【题型】解答题　【知识点】解析几何　【难度】medium
已知椭圆 \(E: \frac{x^2}{a^2} + \frac{y^2}{b^2} = 1(a > b > 0)\) 的离心率为 \(\frac{\sqrt{2}}{2}\)，\(P(-2,1)\)，\(Q(2,-1)\) 是椭圆上两点，直线 \(l: y = kx + m\) 与椭圆交于 \(A\)、\(B\) 两点.

(1) 求椭圆的标准方程.

(2) 当 \(k = 2\) 时，是否存在 \(l\) 使得 \(|AB| = |PQ|\)? 说明理由.

(3) 记直线 \(PA\)，\(PB\) 的斜率依次为 \(k_1\)，\(k_2\)，当 \(y \neq 0\) 且线段 \(AB\) 的中点 \(M\) 在直线 \(y = -x\) 上时，试问 \(k_1 \cdot k_2\) 是否为定值? 说明理由.
【解答】
【答案】
(1) \(\frac{x^2}{6} + \frac{y^2}{3} = 1\).

(2) 不存在，理由见解析.

(3) \(\frac{1}{2}\)，理由见解析.

【解析】
(1) \(\because\) 椭圆 \(\frac{x^2}{a^2} + \frac{y^2}{b^2} = 1(a > b > 0)\) 的离心率为 \(\frac{\sqrt{2}}{2}\)，且过点 \(P(-2,1)\).
\[
\therefore
\begin{cases}
\frac{c}{a} = \frac{\sqrt{2}}{2} \\
\frac{4}{a^2} + \frac{1}{b^2} = 1 \\
a^2 = b^2 + c^2
\end{cases}
\]
解得 \(a = \sqrt{6}\)，\(b = \sqrt{3}\).

\(\therefore\) 椭圆的标准方程为 \(\frac{x^2}{6} + \frac{y^2}{3} = 1\).

(2) 不存在直线 \(l\) 与椭圆交于 \(A\)、\(B\) 两点，满足 \(|AB| = |PQ|\).

当 \(k = 2\) 时，设 \(A(x_1,y_1)\)，\(B(x_2,y_2)\).
由
\[
\begin{cases}
y = 2x + m \\
x^2 + 2y^2 = 6
\end{cases}
\]
消去 \(y\) 得 \(9x^2 + 8mx + 2m^2 - 6 = 0\)，

\(\Delta = 216 - 8m^2 > 0\)，因此 \(m^2 < 27\).

则 \(x_1 + x_2 = -\frac{8m}{9}\)，\(x_1x_2 = \frac{2m^2 - 6}{9}\).

所以 \(|PQ| = \sqrt{(-2 - 2)^2 + (1 + 1)^2} = 2\sqrt{5}\).
\[
|MN| = \sqrt{(1 + 4)\left[\frac{64m^2}{81} - 4 \times \frac{2m^2 - 6}{9}\right]} = 2\sqrt{5} \times \frac{\sqrt{54 - 2m^2}}{9}.
\]

因为 \(|AB| = |PQ|\)，所以 \(54 - 2m^2 = 81\)，所以 \(m^2 = -\frac{27}{2} < 0\)，无解,

所以不存在直线 \(l\) 与椭圆交于 \(A\)、\(B\) 两点，满足 \(|AB| = |PQ|\).

(3) \(k_1 \cdot k_2\) 为定值 \(\frac{1}{2}\).

设 \(A(x_1,y_1)\)，\(B(x_2,y_2)\).
由
\[
\begin{cases}
y = kx + m \\
x^2 + 2y^2 = 6
\end{cases}
\]
消去 \(y\) 得 \((1 + 2k^2)x^2 + 4kmx + 2m^2 - 6 = 0\).
\(\Delta = 16k^2m^2 - 4(1 + 2k^2)(2m^2 - 6) = 4(-2m^2 + 6 + 12k^2) > 0\)，因此 \(6k^2 - m^2 + 3 > 0\).

则 \(x_1 + x_2 = -\frac{4km}{1 + 2k^2}\)，\(x_1x_2 = \frac{2m^2 - 6}{1 + 2k^2}\).

所以线段 \(AB\) 的中点 \(M\) 为 \(\left(\frac{-2km}{1 + 2k^2}, \frac{m}{1 + 2k^2}\right)\).线段 \(AB\) 的中点 \(M\) 在直线 \(y = -x\) 上时，

所以
\(
\frac{-2km}{1 + 2k^2} = -\frac{m}{1 + 2k^2} \text{，所以} k = \frac{1}{2}.
\)

所以
\[
\begin{aligned}
k_1k_2 &= \frac{y_1 - 1}{x_1 + 2} \times \frac{y_2 - 1}{x_2 + 2} \\
&= \frac{\frac{1}{2}x_1 + m - 1}{x_1 + 2} \times \frac{\frac{1}{2}x_2 + m - 1}{x_2 + 2} = \frac{\frac{1}{4}x_1x_2 + \left(\frac{m - 1}{2}\right)(x_1 + x_2) + (m - 1)^2}{x_1x_2 + 2(x_1 + x_2) + 4} \\
&= \frac{\frac{1}{4} \times \frac{2(2m^2 - 6)}{3} + \left(\frac{m - 1}{2}\right) \times \frac{-4m}{3} + (m - 1)^2}{\frac{2(2m^2 - 6)}{3} + 2 \times \frac{-4m}{3} + 4} = \frac{4m^2 - 8m}{8m^2 - 16m} = \frac{1}{2}.
\end{aligned}
\]

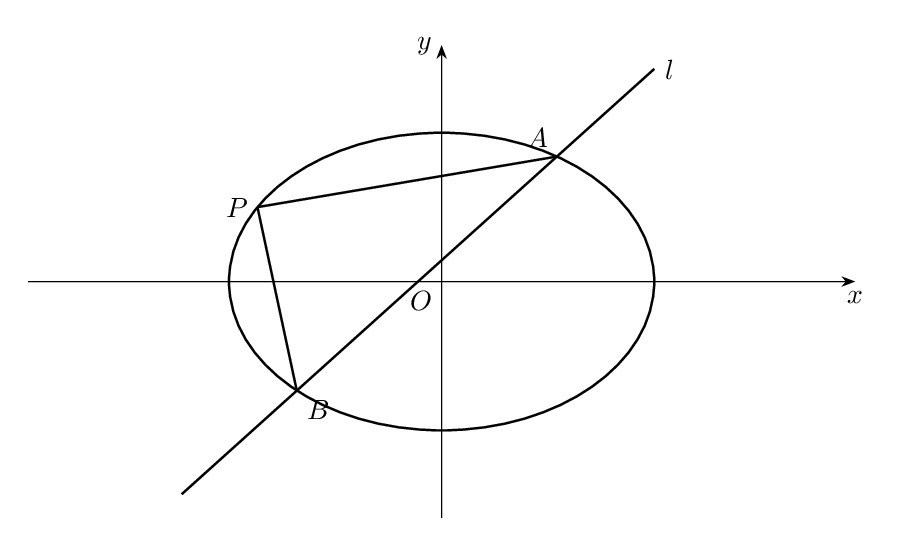